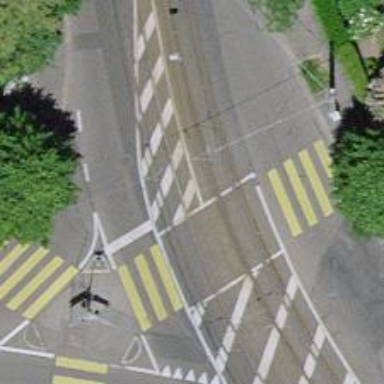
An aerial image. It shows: Road with traffic signals.